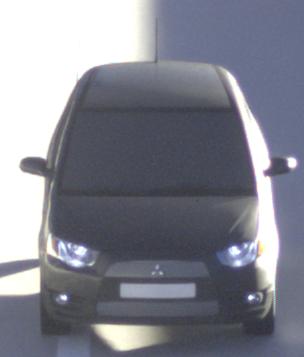
Make: Mitsubishi
Model: Colt 1.1
Detailed model: Colt (VI)
Model produced from: 2008/11
Model produced until: 2010/10
Doors: 3
Color: gray
Road condition: dry road
Daytime: sunrise or sunset
Contrast: high contrast